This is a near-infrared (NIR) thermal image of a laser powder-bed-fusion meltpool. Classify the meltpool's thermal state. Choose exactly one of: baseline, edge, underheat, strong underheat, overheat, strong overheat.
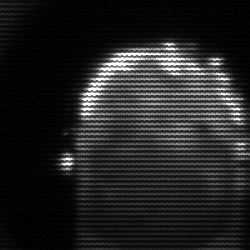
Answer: baseline